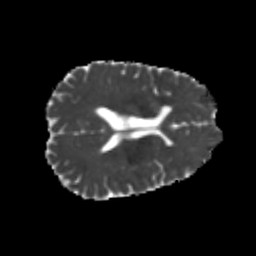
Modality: MD
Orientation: axial
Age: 24
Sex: male
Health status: healthy
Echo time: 0.074 s